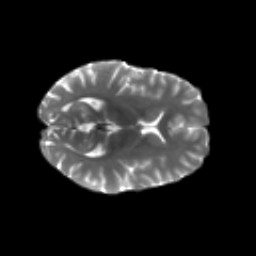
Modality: T2w
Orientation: axial
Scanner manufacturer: siemens
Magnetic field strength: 3 T
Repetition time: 4.16 s
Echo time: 0.0806 s